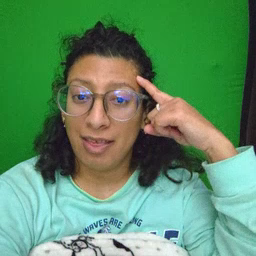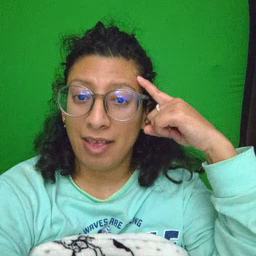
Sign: think